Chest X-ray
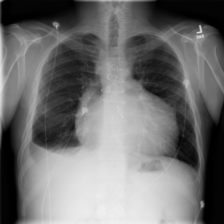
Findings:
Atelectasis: negative
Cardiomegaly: positive
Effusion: positive
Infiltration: negative
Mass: negative
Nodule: negative
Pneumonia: negative
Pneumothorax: negative
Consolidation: negative
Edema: negative
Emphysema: negative
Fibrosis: negative
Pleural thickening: negative
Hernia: negative